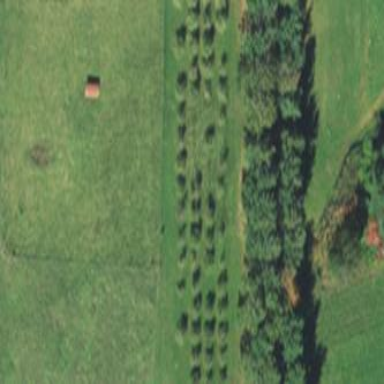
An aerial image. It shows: Agricultural area designated as orchard.